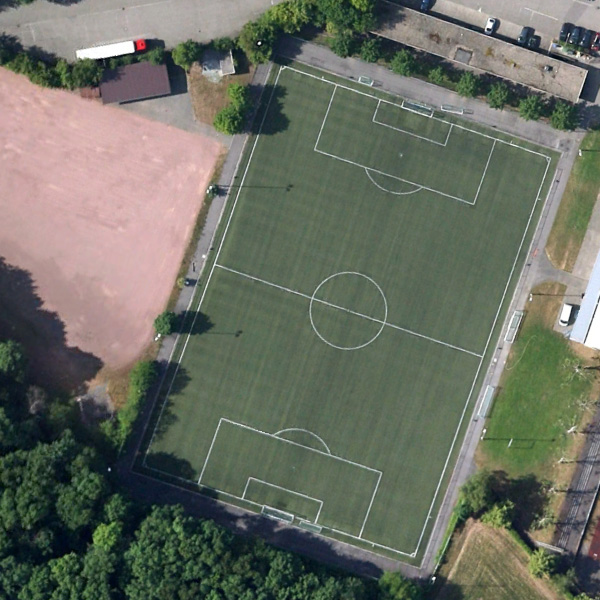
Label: Playground